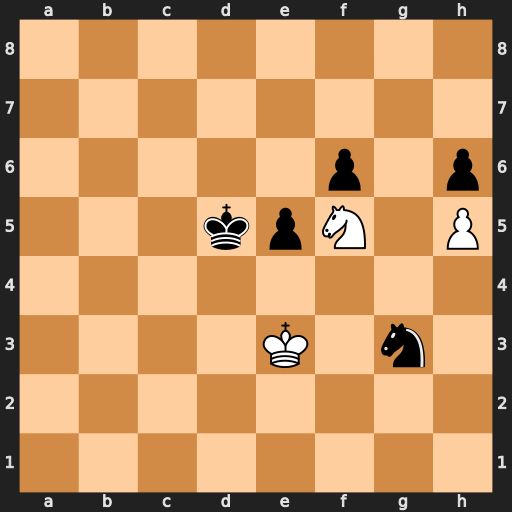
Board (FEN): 8/8/5p1p/3kpN1P/8/4K1n1/8/8
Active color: w
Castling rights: -
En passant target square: -
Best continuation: Nxg3 Ke6 Ke4 f5+ Nxf5 Kf6 Ng3